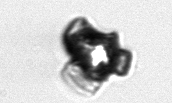
Label: Delphineis